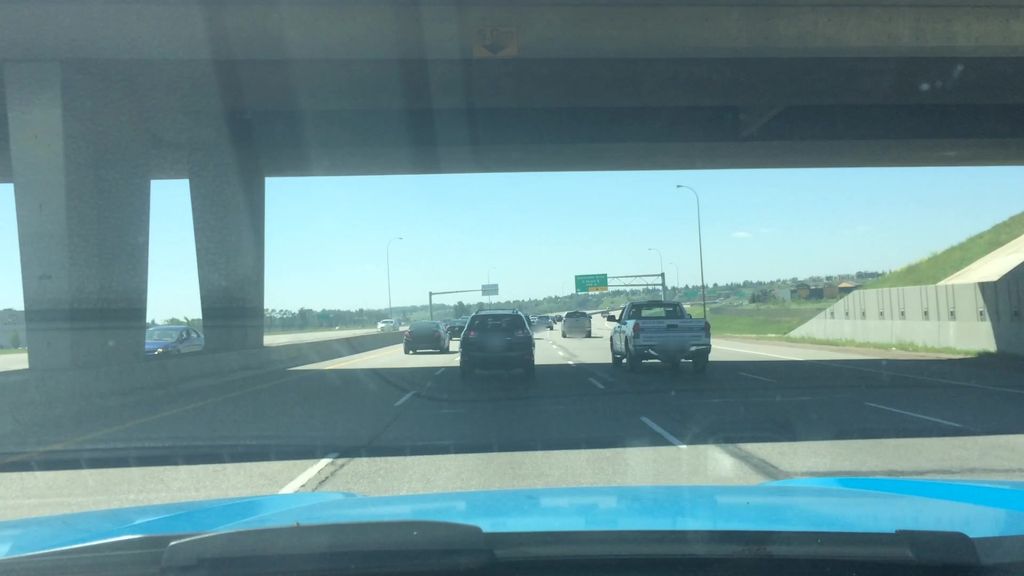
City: calgary